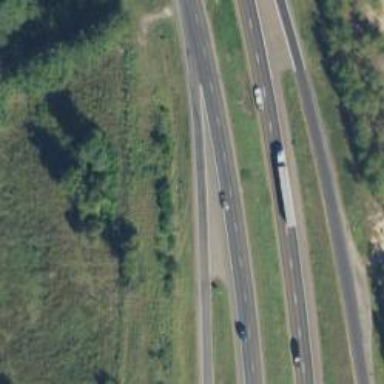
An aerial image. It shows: Expressway with asphalt surface categorized as trunk highway.